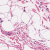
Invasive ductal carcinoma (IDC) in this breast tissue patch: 0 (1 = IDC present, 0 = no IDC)